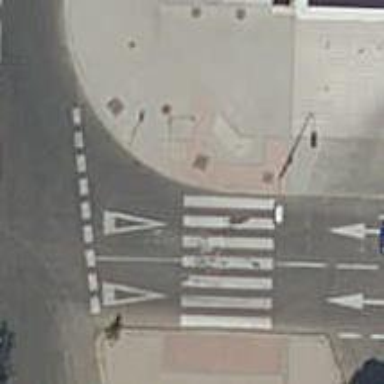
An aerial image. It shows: Sidewalk.